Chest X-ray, AP view. Patient: 46 years old, sex M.
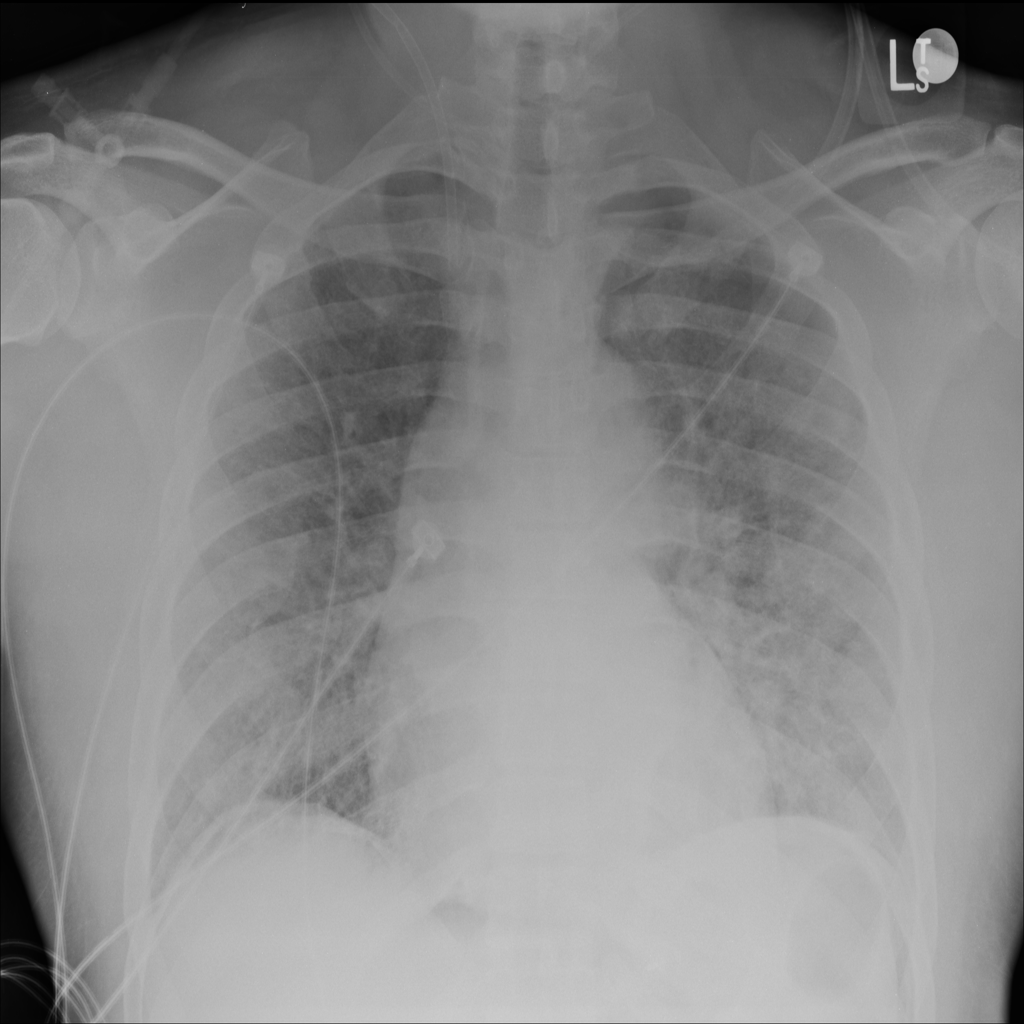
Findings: Infiltration